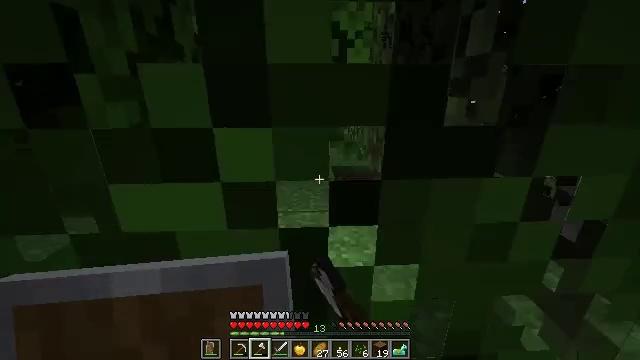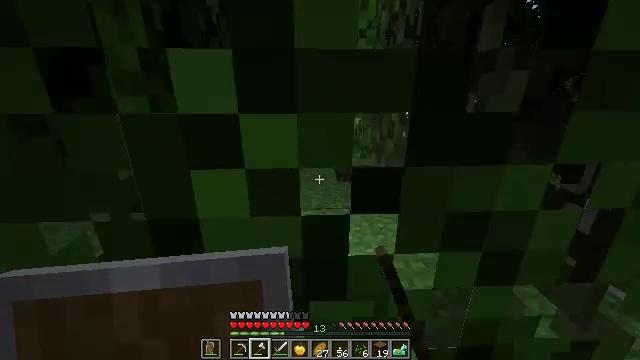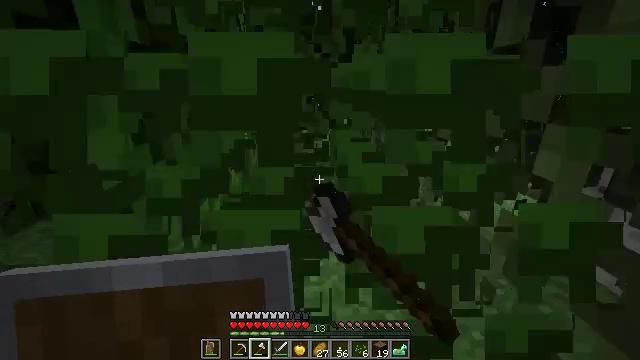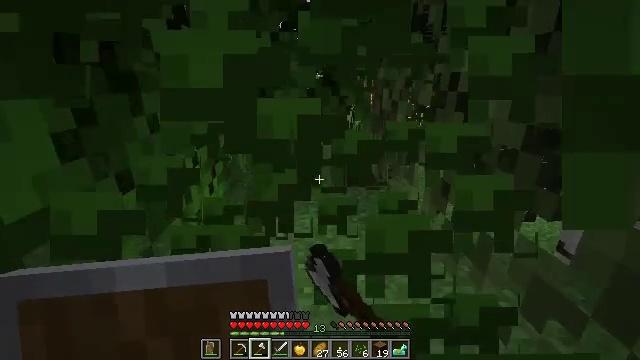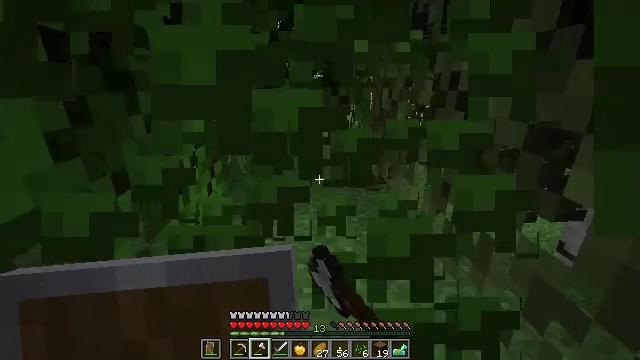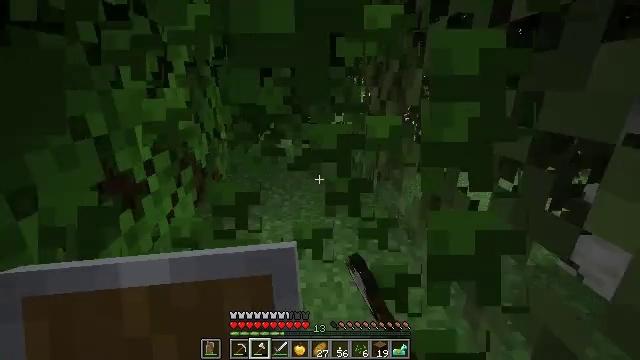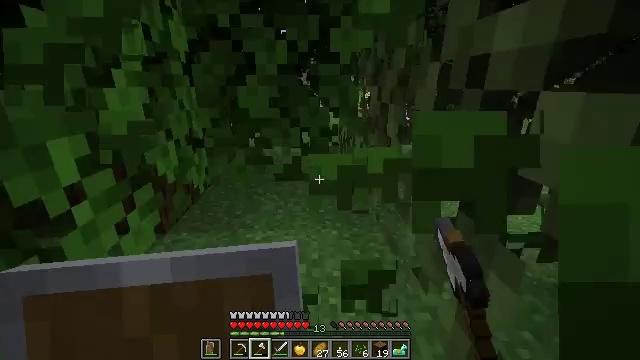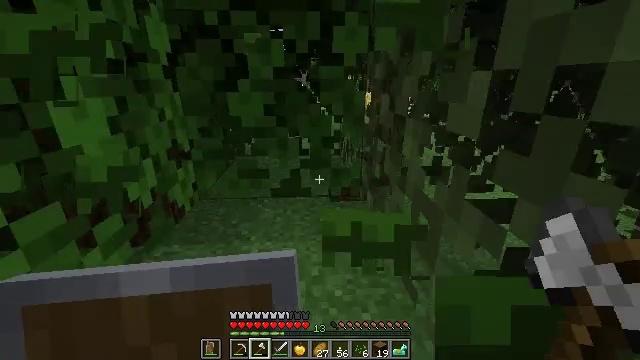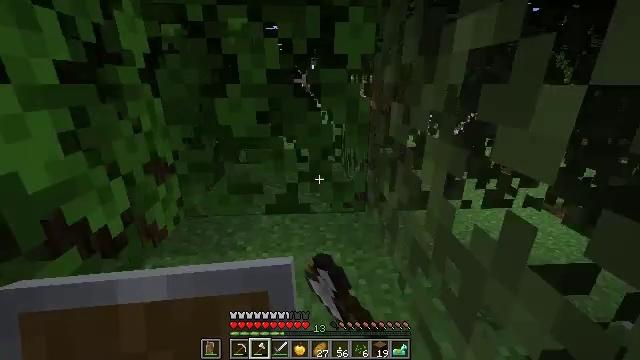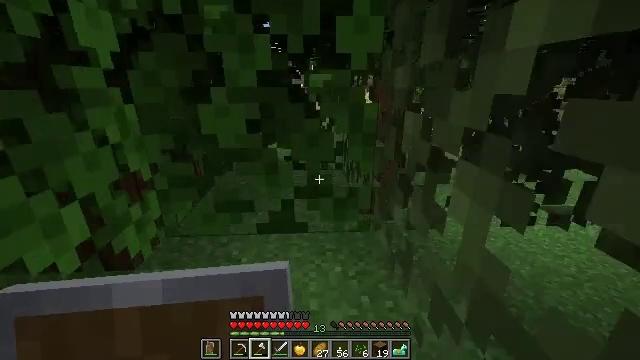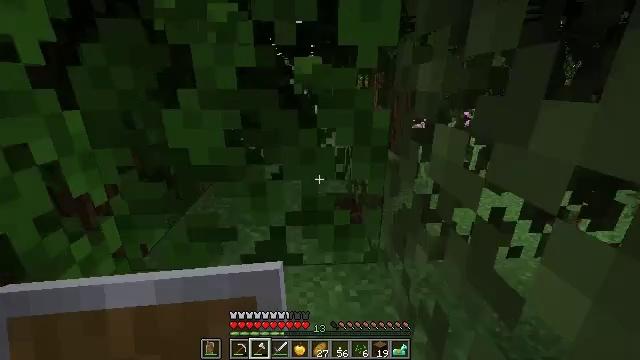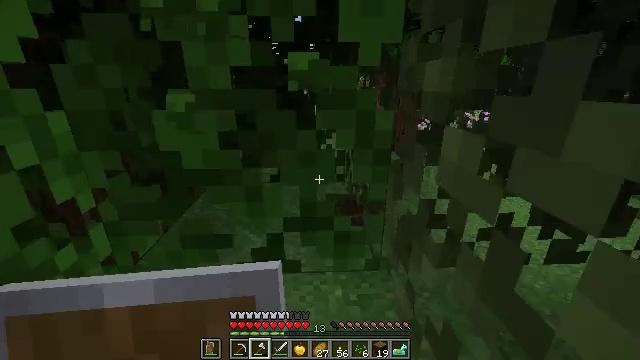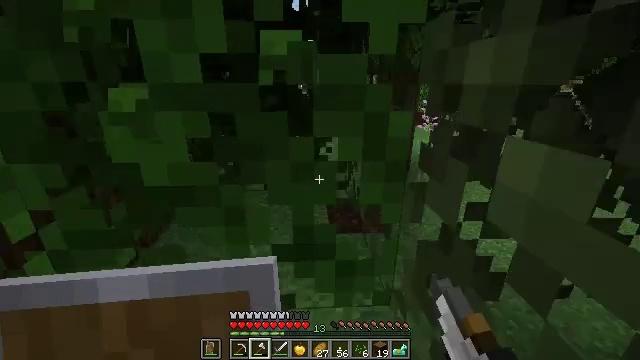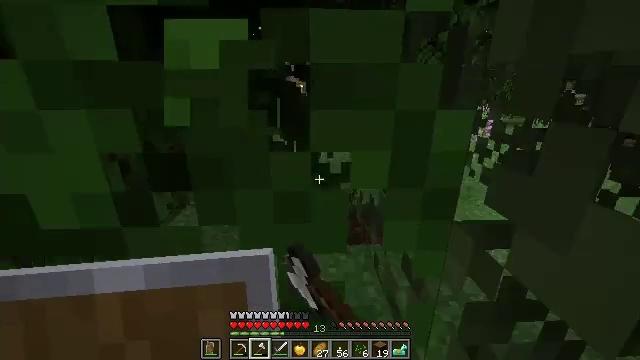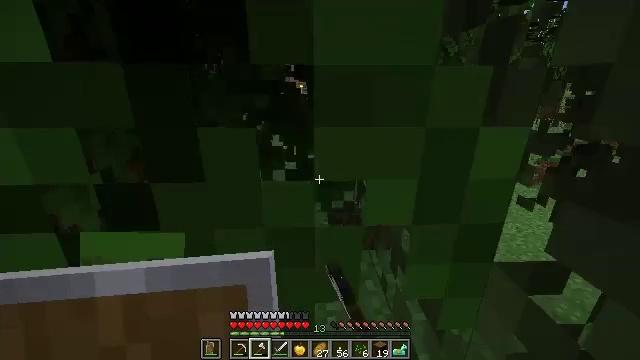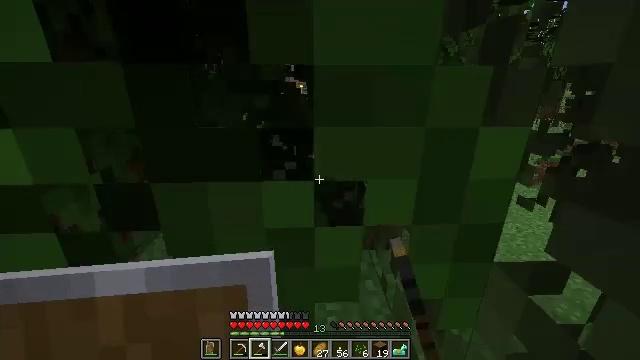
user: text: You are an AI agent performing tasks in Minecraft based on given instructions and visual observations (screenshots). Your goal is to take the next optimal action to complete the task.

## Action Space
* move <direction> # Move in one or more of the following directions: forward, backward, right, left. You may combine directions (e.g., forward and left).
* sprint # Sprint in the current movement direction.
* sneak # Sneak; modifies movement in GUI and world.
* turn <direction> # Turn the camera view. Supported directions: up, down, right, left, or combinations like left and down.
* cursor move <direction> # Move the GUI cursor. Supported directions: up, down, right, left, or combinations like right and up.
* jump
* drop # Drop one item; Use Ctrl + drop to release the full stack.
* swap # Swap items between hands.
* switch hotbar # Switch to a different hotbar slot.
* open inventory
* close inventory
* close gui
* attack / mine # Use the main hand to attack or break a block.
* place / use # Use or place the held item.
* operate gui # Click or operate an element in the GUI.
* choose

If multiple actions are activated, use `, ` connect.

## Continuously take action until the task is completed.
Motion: motion action
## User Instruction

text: Trim the tree by mining oak leaves.
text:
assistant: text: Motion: move forward, attack / mine
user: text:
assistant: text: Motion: move forward, attack / mine
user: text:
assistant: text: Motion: move forward and move right, attack / mine
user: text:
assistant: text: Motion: move forward and move right, attack / mine
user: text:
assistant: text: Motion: move forward and move right, attack / mine
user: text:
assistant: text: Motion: move forward and move right, attack / mine
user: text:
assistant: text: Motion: move forward, attack / mine
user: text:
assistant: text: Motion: move forward, attack / mine
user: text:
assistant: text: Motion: move forward, attack / mine
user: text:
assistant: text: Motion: move forward, attack / mine
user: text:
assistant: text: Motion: move forward, attack / mine
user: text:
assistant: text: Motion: move forward, attack / mine
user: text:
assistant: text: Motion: move forward, attack / mine
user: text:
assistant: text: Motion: move forward, attack / mine
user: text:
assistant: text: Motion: move forward, attack / mine
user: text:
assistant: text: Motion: attack / mine
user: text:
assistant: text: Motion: attack / mine
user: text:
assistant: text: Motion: turn left and up, attack / mine
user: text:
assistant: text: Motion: turn left and up, attack / mine
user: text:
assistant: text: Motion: turn left, attack / mine
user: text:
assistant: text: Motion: turn left and up, attack / mine
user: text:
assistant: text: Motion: turn left, attack / mine
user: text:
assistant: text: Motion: turn left, attack / mine
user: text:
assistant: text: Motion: attack / mine
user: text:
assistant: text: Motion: move forward, turn left, attack / mine
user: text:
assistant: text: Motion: move forward and move right, turn left, attack / mine
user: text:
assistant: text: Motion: move forward and move right, turn left, attack / mine
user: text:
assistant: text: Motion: move forward and move right, attack / mine
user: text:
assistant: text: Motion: move forward and move right, attack / mine
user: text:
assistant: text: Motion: move forward and move right, attack / mine